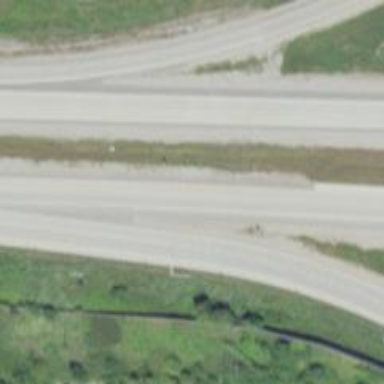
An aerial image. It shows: View of motorway.